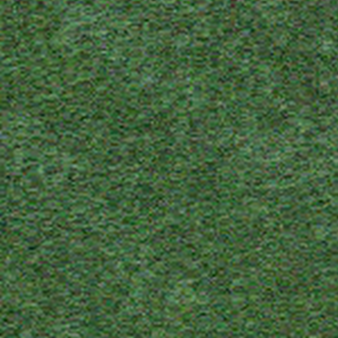
Label: other